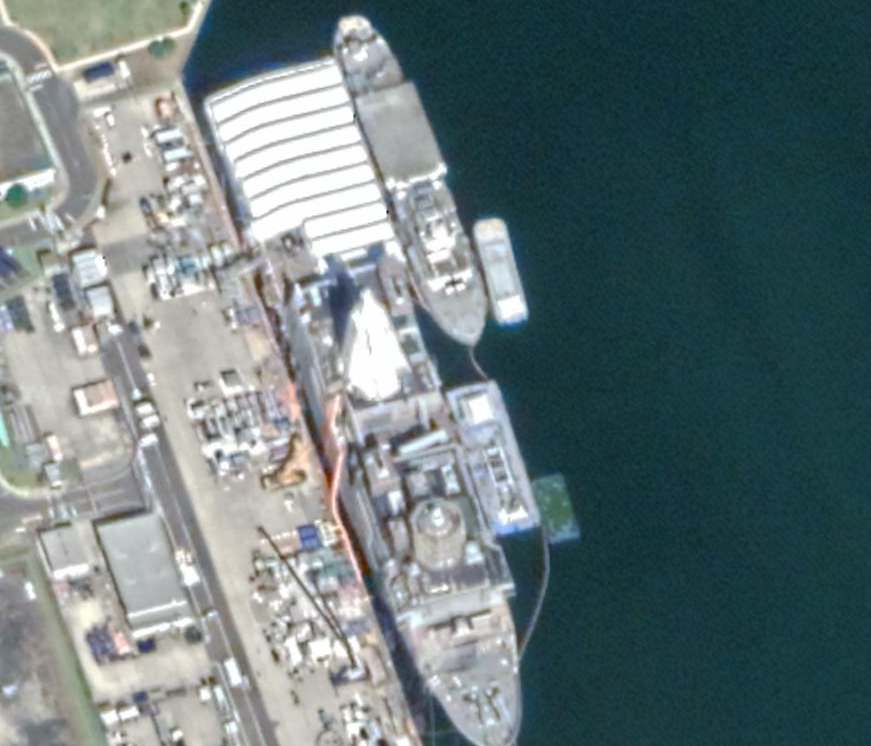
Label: combat